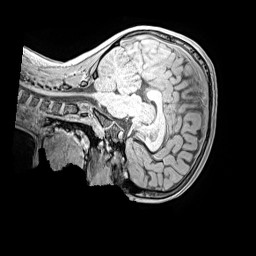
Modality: MP2RAGE
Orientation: sagittal
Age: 10
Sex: female
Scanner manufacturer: siemens
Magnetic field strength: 3 T
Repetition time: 4 s
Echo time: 0.00299 s